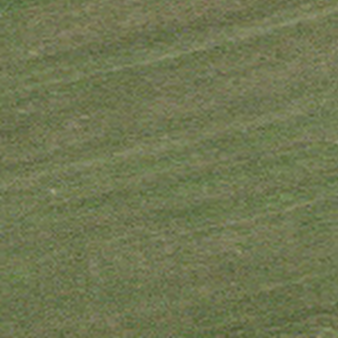
Label: other